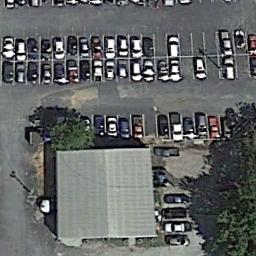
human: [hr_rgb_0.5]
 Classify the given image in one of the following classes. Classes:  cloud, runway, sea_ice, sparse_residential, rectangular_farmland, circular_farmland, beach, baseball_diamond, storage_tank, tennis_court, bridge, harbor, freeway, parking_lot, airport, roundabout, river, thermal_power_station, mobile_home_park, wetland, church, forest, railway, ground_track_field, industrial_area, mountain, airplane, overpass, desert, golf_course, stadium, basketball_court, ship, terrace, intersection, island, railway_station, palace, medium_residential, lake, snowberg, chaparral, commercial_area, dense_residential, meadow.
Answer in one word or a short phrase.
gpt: parking_lot